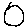
Label: circle